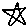
Label: star